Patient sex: M
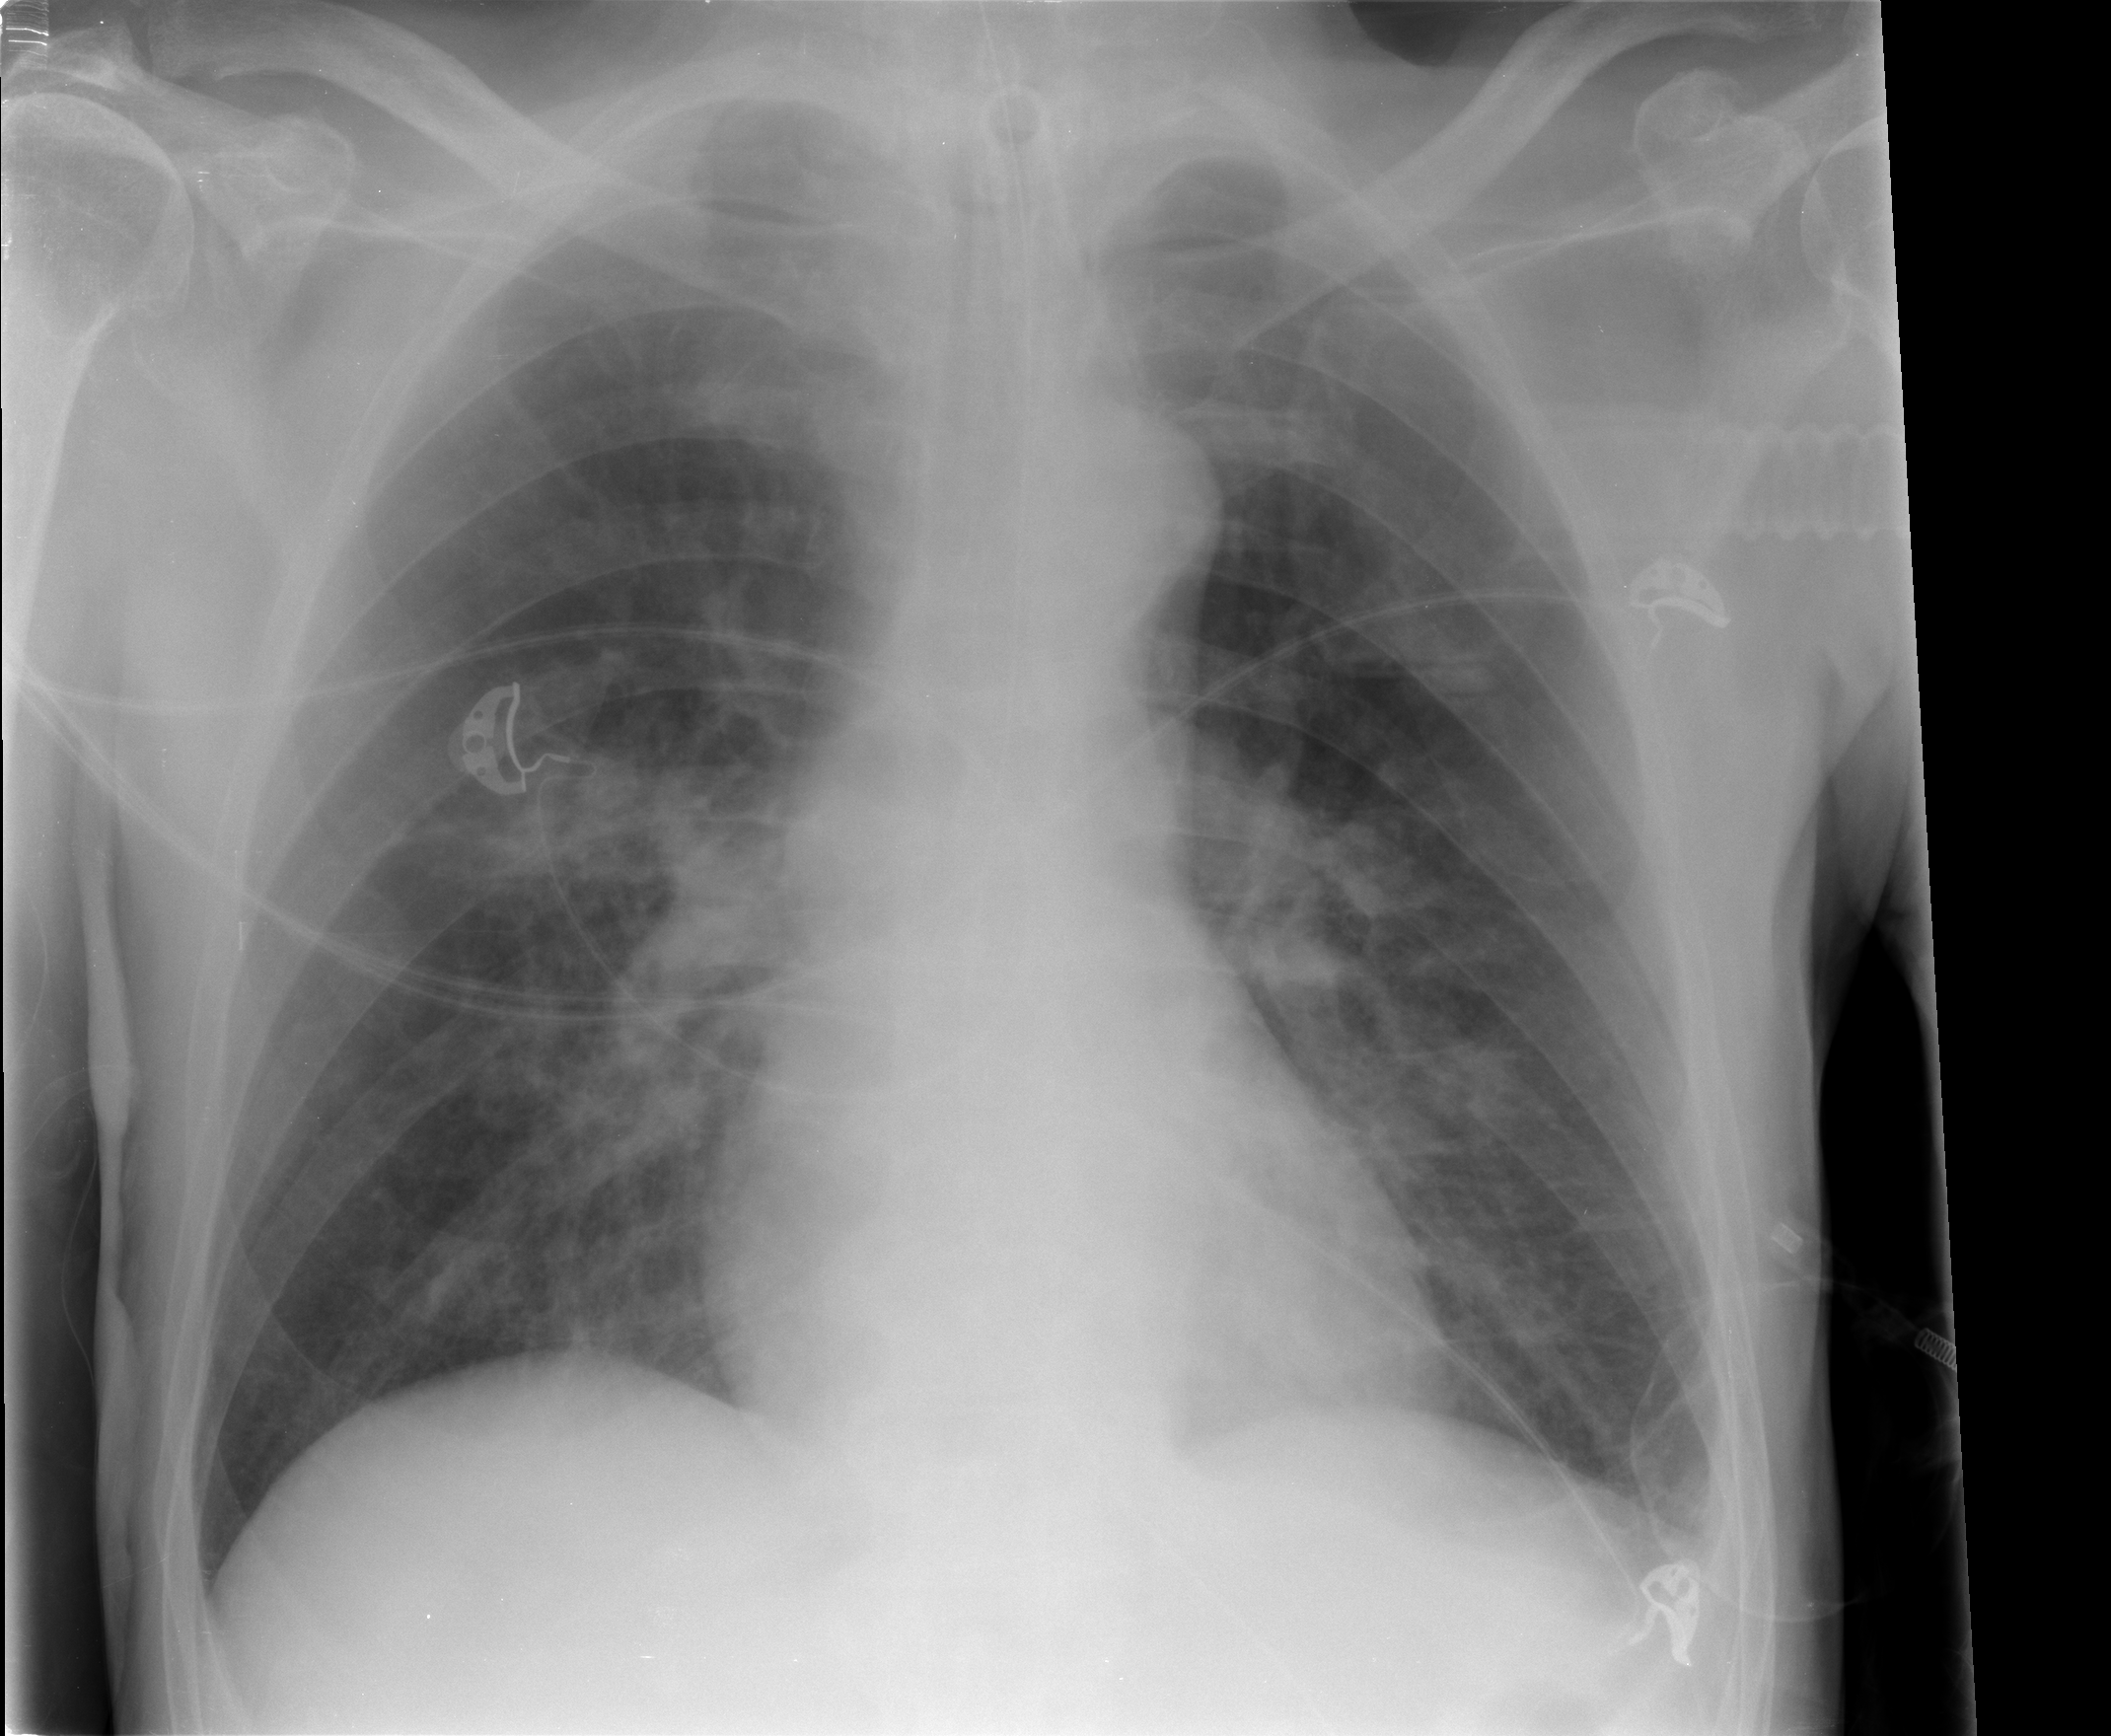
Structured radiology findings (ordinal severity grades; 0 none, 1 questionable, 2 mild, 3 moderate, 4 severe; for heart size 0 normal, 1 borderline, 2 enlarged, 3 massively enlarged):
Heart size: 0
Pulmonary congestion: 2
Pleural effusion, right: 0
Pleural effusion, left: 0
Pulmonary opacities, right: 1
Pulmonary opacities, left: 0
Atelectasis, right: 0
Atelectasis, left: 2